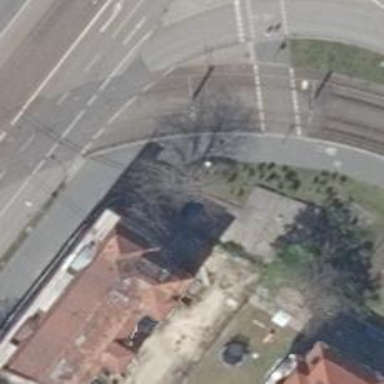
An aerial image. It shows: Apartments housed in building with gambrel roof.